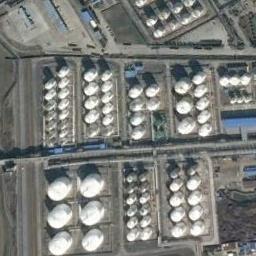
Label: storage tanks